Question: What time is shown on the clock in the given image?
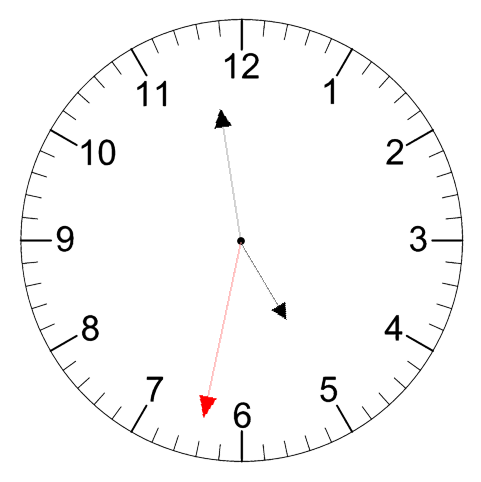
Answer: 04:58:32